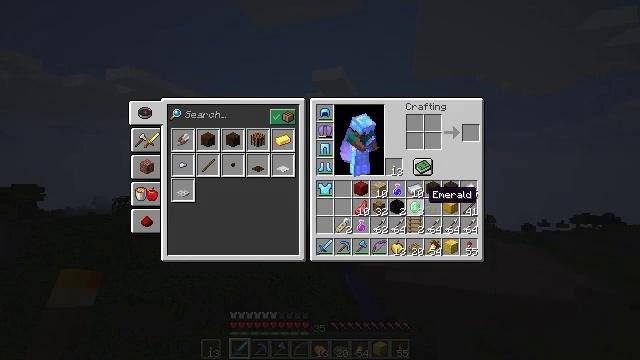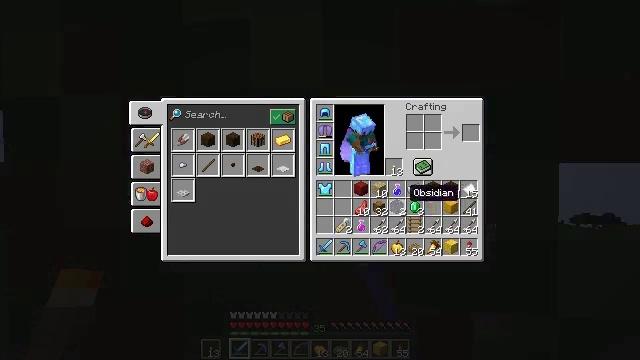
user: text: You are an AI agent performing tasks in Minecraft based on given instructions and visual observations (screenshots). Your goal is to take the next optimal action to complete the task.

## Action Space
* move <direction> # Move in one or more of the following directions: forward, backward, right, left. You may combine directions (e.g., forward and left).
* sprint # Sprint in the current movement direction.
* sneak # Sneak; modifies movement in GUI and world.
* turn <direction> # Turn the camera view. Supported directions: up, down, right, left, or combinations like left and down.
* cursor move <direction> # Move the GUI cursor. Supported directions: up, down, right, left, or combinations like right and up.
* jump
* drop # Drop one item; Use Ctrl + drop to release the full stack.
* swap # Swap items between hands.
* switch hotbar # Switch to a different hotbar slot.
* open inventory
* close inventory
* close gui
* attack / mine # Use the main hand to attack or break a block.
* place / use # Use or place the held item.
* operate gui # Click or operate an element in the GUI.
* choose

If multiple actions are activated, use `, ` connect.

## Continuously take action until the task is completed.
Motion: motion action
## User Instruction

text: Drop a dark oak sapling.
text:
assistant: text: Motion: sprint, cursor move left
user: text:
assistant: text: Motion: sprint